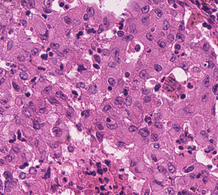
Tumor epithelial tissue: yes
Tumor-associated stroma tissue: no
Normal tissue: no